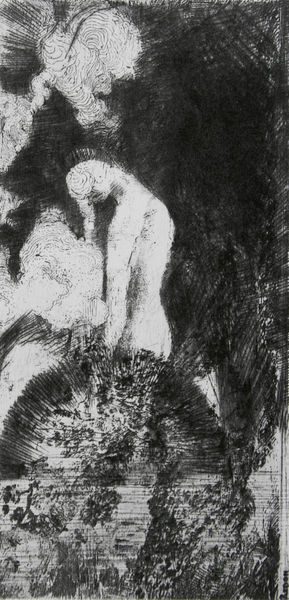
Titel: Badender
Künstler: Odilon Redon
Standort: Chicago
Institution: The Art Institute of Chicago
Schlagwörter: akt, baum, dunkel, hand, haut, himmel, kopf, körper, mann, nackt, vogel, wolken, blumen, frau, grau, haar, hell, kreide, mitte, rücken, schwarz, weiss, zeichnung, wolke, hochformat, alt, arm, mensch, sockel, stehen, trauer, bild, hals, natur, busch, figur, haare, pflanzen, kontrast, traurig, garten, gemüse, balkon, hintern, holzschnitt, welle, wellen, düster, schwan, moderne, abstrakt, formen, grafik, graphik, linien, rad, melancholisch, gewächs, abstraktion, leuchten, explosion, linie, kohle, traurigkeit, druck, schwarz-weiss, schraffur, grafisch, stich, linol, hell-dunkel, pfau, kunst, rau, eiss, schwarzw, undeutlich, handzeichnung, stacheln, redon, leda, fuessli, schwaarz, sitzenf, po, sich auskotzen, mistrraisch, misstraisch